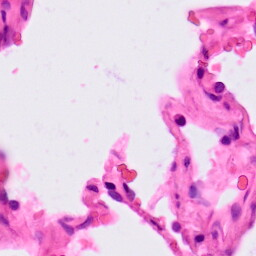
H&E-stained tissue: Lung